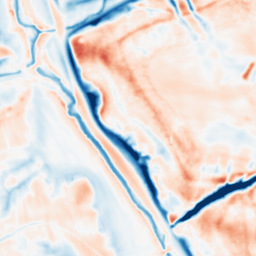
Category: multiscale
Decomposition family: dog_multiscale
Decomposition parameters: sigma_ratio: 2
n_scales: 3
base_sigma: 1
Upsampling method: sinc_hamming
Upsampling parameters: scale: 4
kernel_size: 8
Upsampling scale: 4